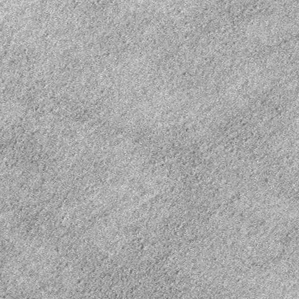
Label: frost